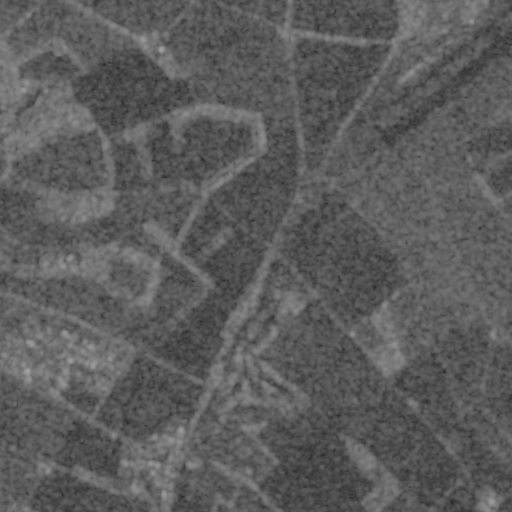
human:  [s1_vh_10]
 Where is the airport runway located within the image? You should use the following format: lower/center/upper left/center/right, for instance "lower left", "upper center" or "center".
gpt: The airport runway is located in the upper right of the image.
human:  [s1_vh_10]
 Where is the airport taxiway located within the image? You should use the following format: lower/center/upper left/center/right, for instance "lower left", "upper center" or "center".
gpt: The airport taxiway is located in the upper right of the image.
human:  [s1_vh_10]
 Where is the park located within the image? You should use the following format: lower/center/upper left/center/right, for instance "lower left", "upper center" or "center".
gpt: The park is located in the lower center of the image.
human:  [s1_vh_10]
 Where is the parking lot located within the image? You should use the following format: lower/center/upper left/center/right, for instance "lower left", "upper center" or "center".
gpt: The parking lot is located in the lower left of the image.
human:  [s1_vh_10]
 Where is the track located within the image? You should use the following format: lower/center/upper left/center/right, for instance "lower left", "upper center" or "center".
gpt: The track is located in the lower right of the image.
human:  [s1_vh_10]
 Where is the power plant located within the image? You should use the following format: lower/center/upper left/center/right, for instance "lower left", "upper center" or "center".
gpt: There is no power plant in the image.

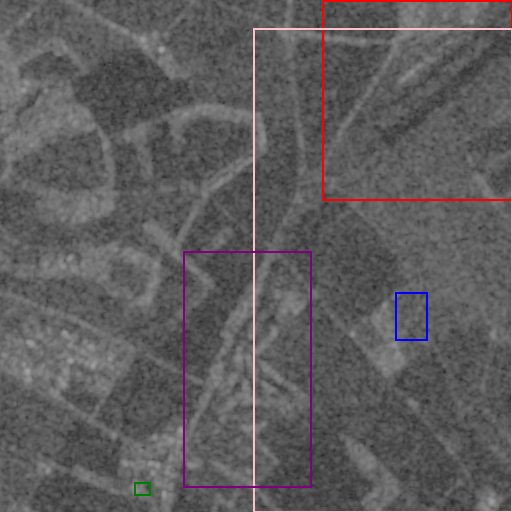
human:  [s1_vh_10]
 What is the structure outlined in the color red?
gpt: The structure outlined in red is an airport.
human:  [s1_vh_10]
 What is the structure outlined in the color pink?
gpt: The structure outlined in pink is a crop field.
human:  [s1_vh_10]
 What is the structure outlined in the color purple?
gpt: The structure outlined in purple is a park.
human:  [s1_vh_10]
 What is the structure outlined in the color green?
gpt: The structure outlined in green is a parking lot.
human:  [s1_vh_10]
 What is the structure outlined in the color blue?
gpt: The structure outlined in blue is a track.
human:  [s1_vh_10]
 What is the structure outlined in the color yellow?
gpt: There is no yellow outline.